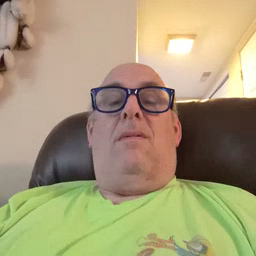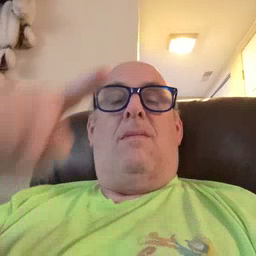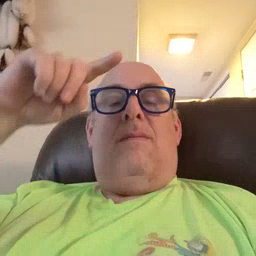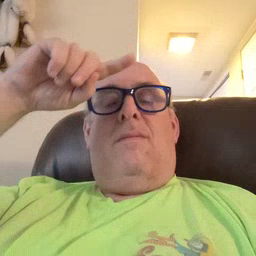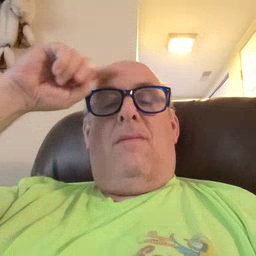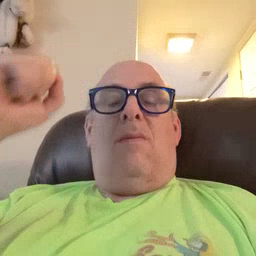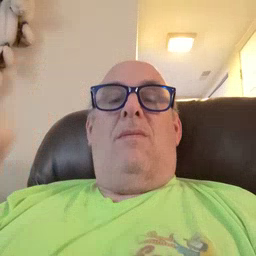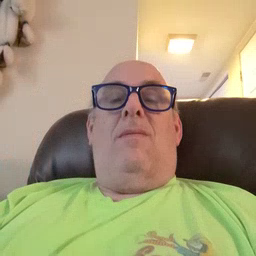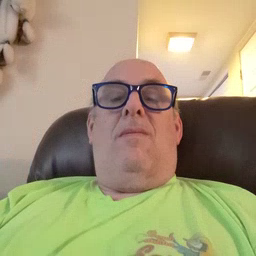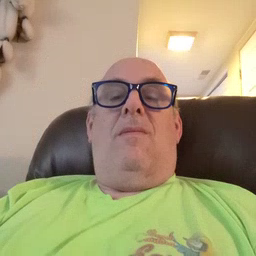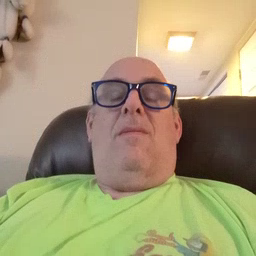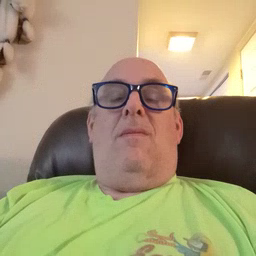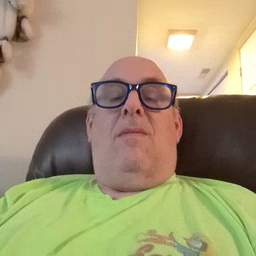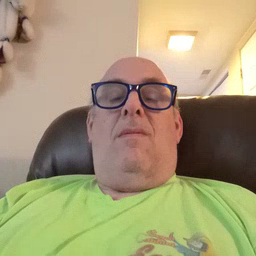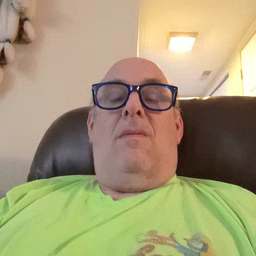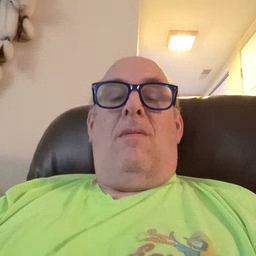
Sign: because